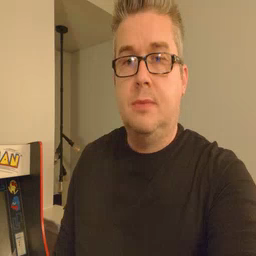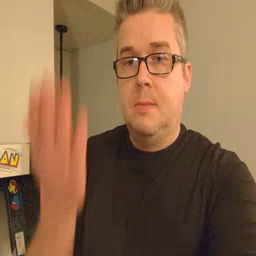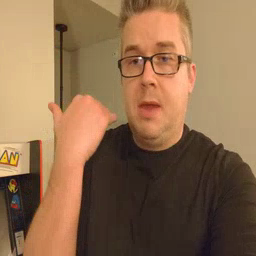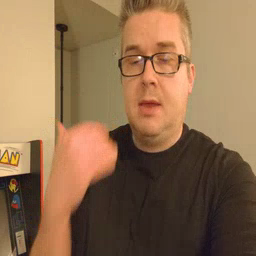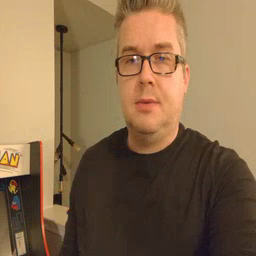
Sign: before